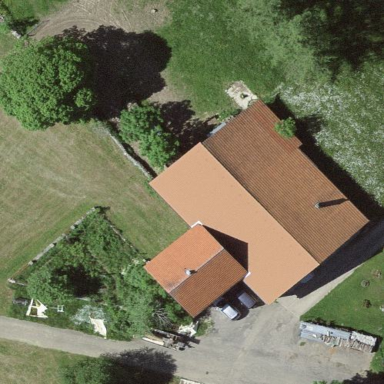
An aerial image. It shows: Farmyard area.